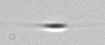
Label: Cylindrotheca_morphotype1